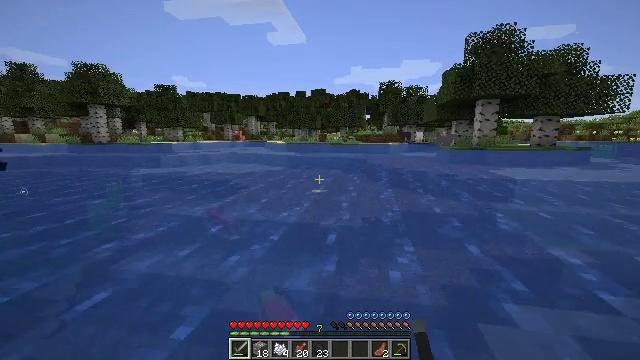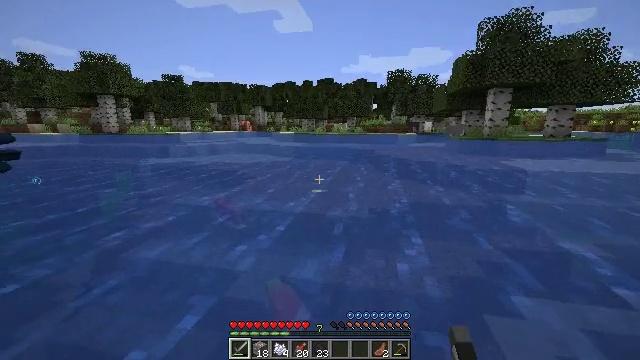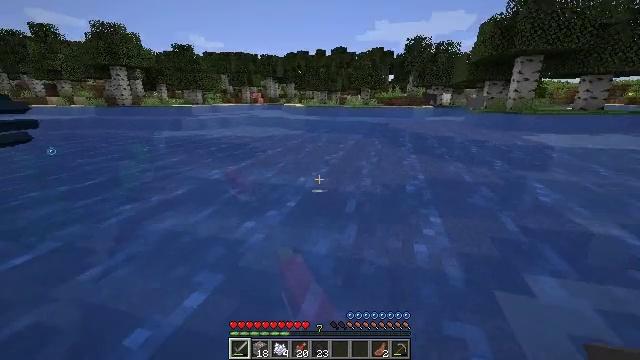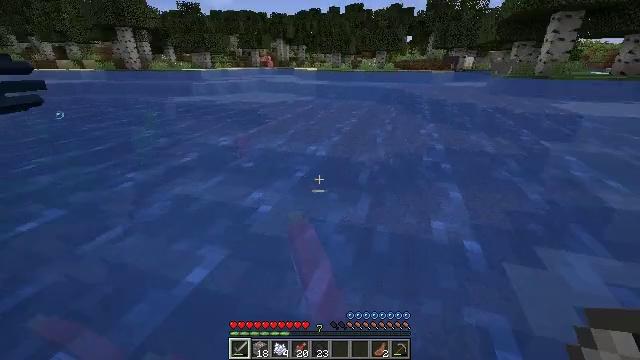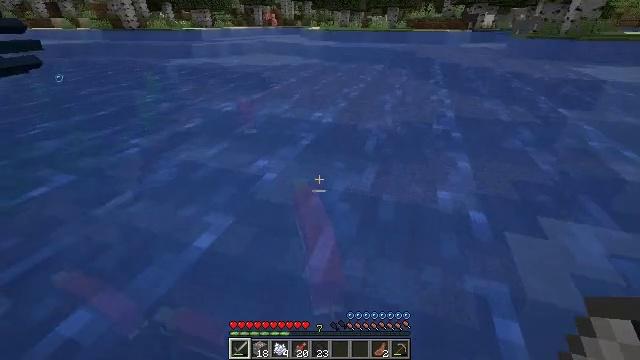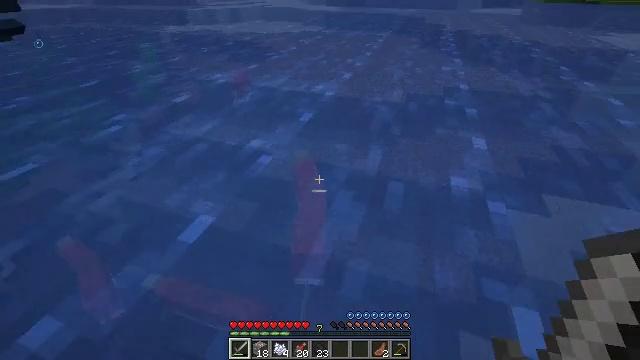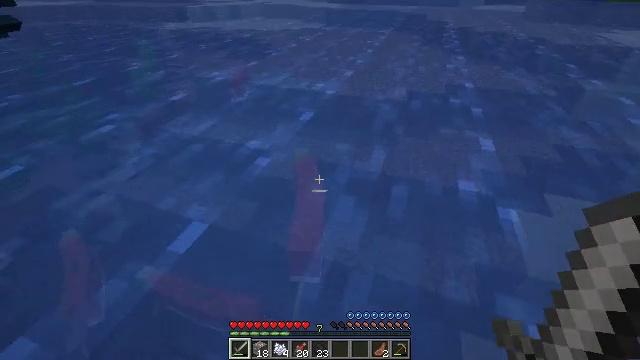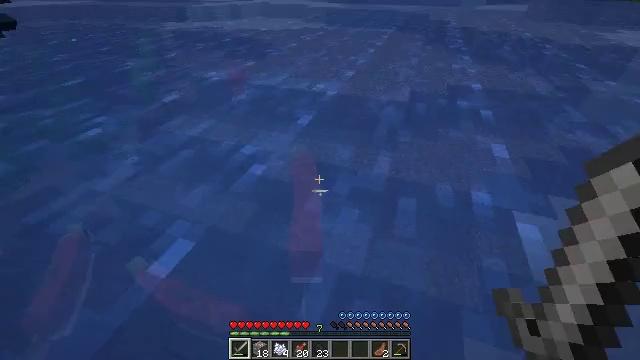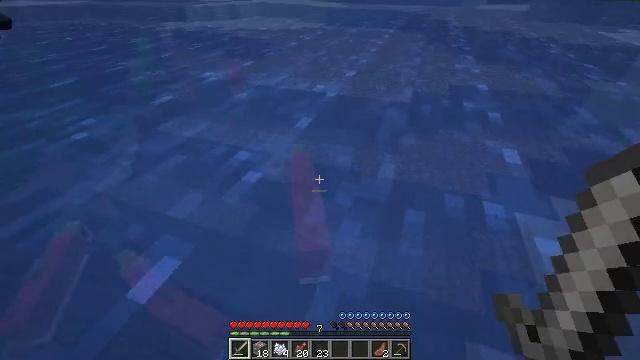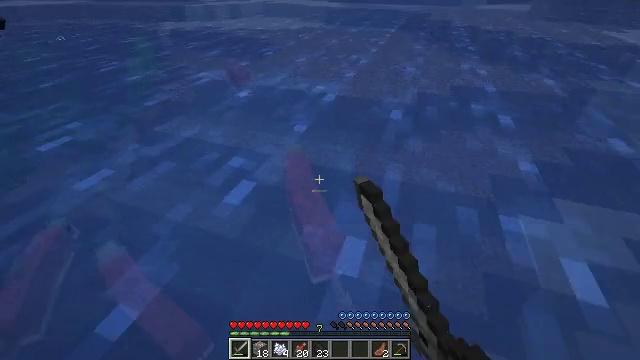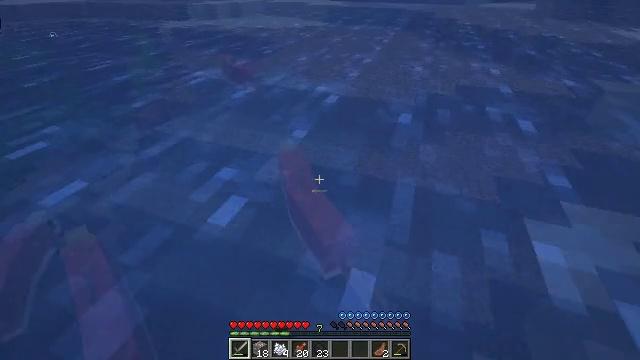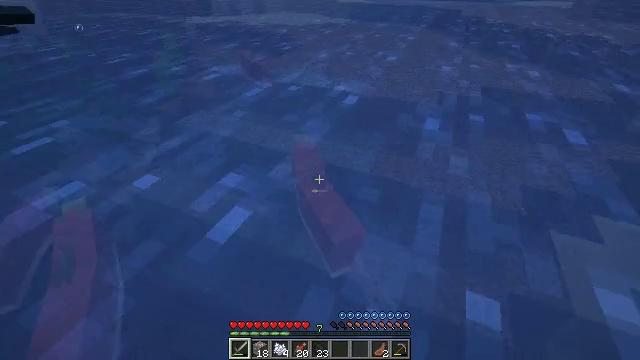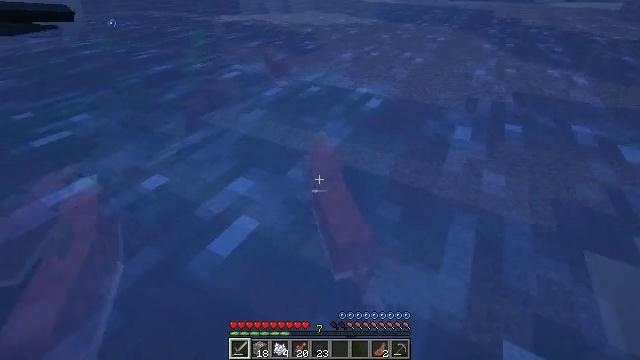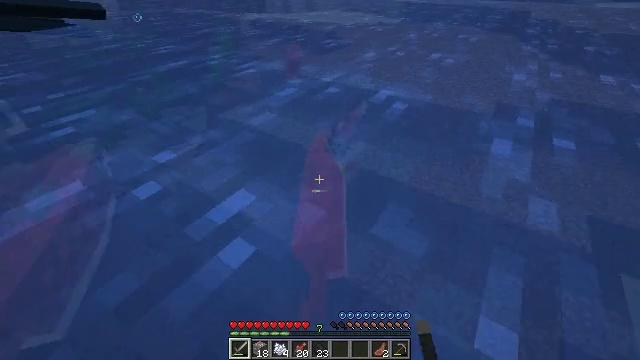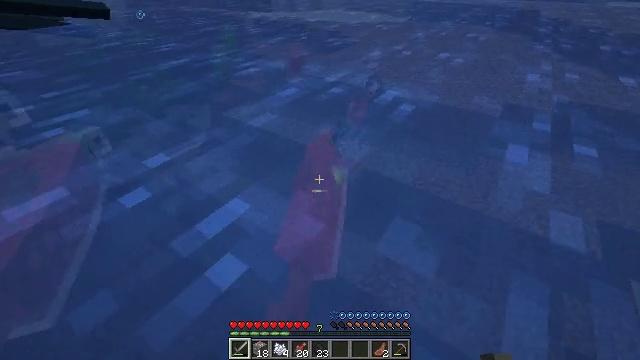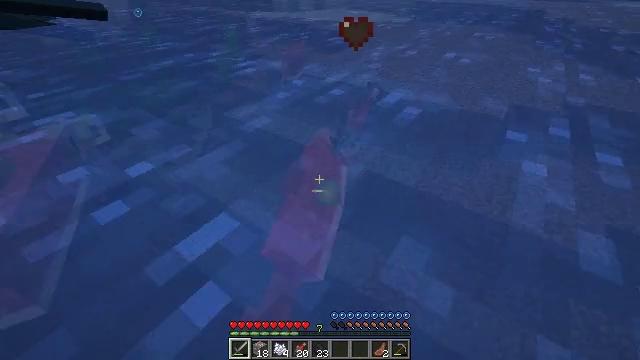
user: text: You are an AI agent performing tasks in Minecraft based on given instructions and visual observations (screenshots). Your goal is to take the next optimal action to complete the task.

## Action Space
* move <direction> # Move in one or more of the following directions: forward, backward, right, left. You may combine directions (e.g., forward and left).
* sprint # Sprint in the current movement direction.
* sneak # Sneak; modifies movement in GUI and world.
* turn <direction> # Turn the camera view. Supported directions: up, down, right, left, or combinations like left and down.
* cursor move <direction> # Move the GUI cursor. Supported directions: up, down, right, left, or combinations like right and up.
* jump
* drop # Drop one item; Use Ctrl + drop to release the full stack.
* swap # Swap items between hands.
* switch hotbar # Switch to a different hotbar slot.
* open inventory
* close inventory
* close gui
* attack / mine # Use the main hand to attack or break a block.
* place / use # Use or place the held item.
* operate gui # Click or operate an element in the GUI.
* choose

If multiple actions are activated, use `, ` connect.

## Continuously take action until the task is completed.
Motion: motion action
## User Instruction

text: Fish and kill the salmon.
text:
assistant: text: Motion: move forward, turn left and down
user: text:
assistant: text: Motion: move forward, turn left and down
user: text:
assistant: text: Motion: move forward, turn left and down
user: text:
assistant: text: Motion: move forward, turn left and down
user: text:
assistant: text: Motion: move forward, turn down
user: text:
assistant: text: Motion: move forward
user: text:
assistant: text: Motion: move forward
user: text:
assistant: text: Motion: move forward, attack / mine
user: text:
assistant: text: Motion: move forward, attack / mine
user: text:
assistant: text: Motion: move forward, attack / mine
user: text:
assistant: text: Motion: move forward, turn left, attack / mine
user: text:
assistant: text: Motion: move forward, turn left
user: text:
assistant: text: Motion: move forward, turn left
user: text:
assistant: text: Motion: move forward, turn left
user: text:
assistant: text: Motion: move forward
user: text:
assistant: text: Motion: move forward, turn left
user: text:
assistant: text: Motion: move forward, turn left
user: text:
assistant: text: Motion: move forward, turn left and up
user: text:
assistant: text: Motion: move forward, turn left and up
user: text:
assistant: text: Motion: move forward, turn left and up
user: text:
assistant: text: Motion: move forward, turn left and up
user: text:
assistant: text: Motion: move forward, turn left and up
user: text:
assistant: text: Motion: move forward, turn left and up
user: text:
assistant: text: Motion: move forward, turn left and up, attack / mine
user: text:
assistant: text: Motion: move forward, attack / mine
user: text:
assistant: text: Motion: move forward, attack / mine
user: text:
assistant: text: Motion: move forward
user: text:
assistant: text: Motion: move forward
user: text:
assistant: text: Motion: move forward
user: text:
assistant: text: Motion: move forward, turn down